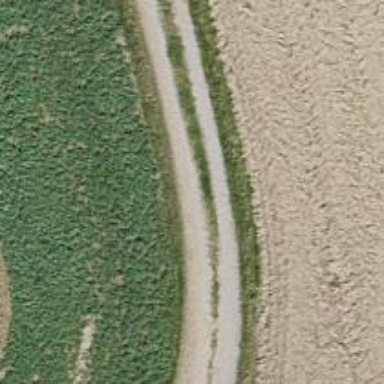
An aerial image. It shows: Compacted track road with grade3 tracktype.